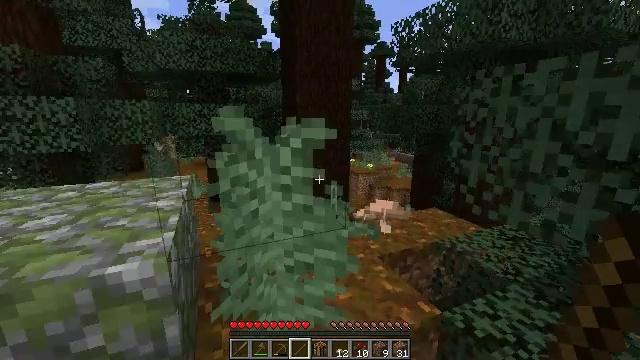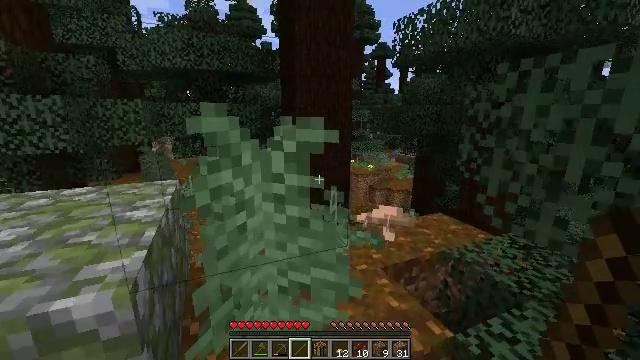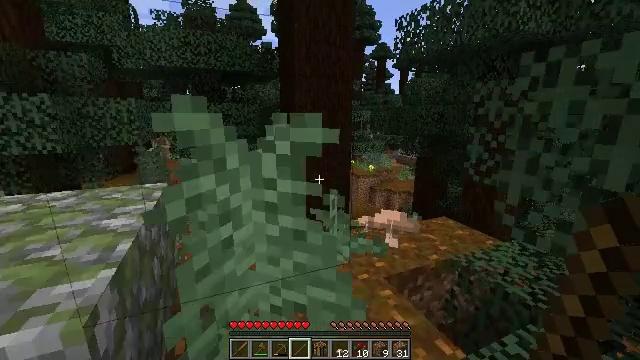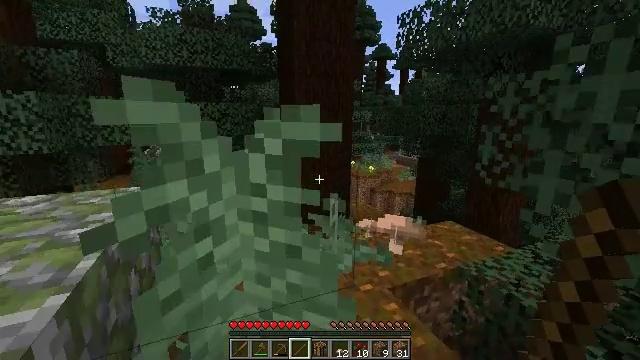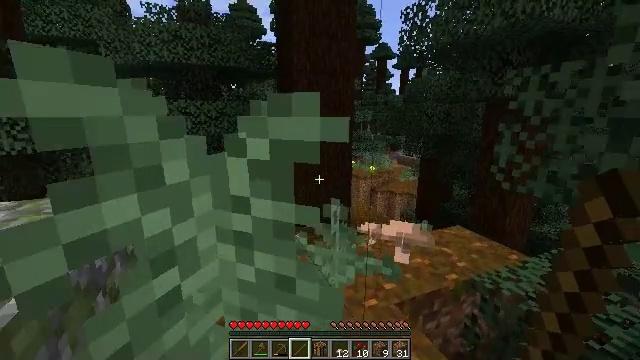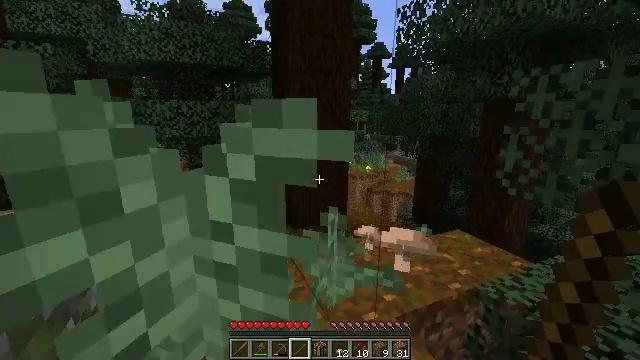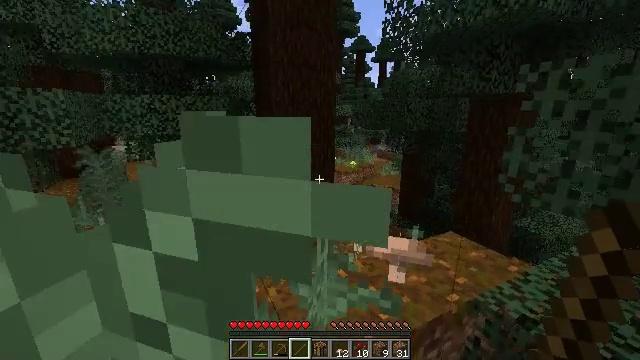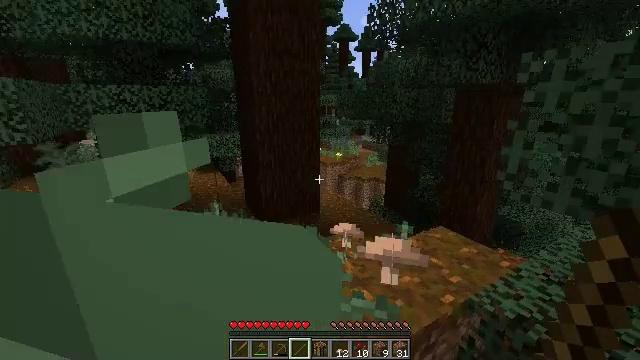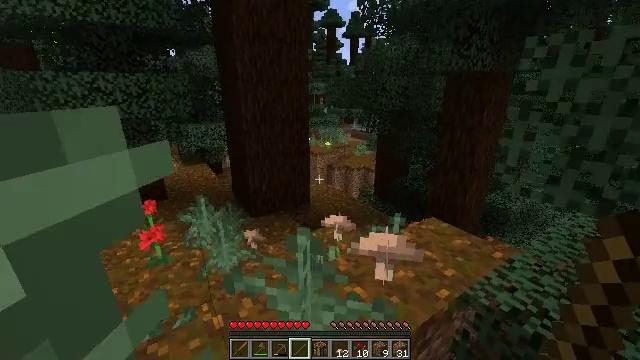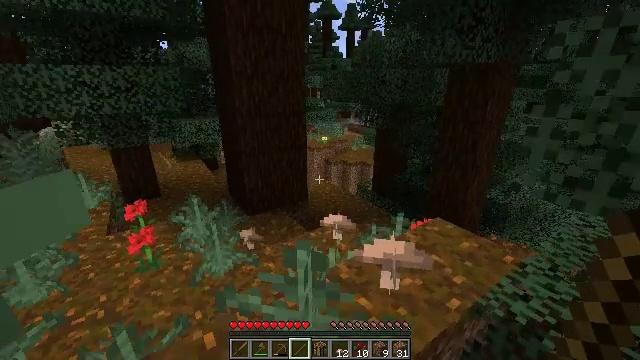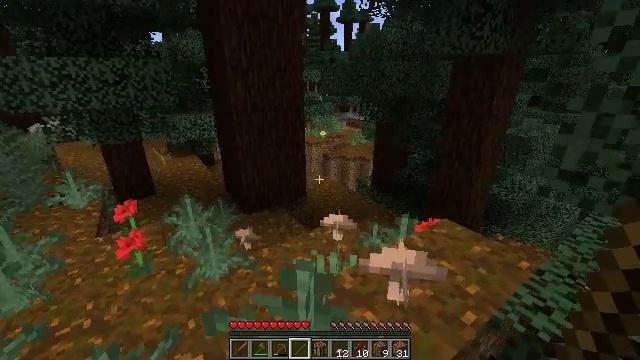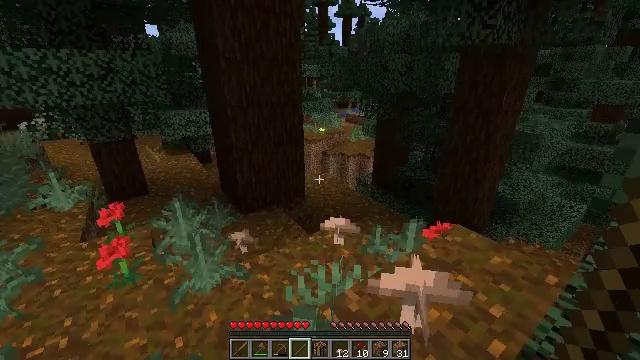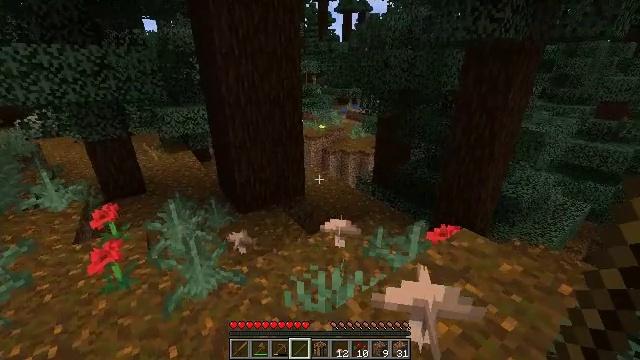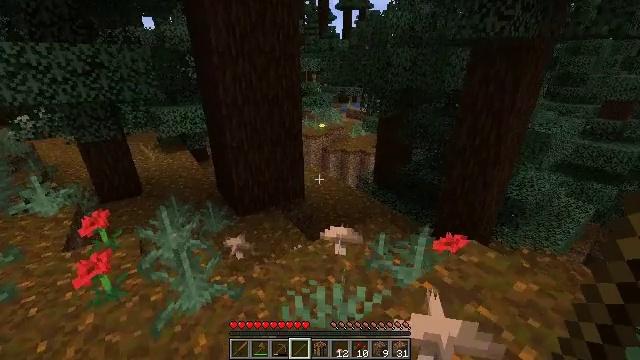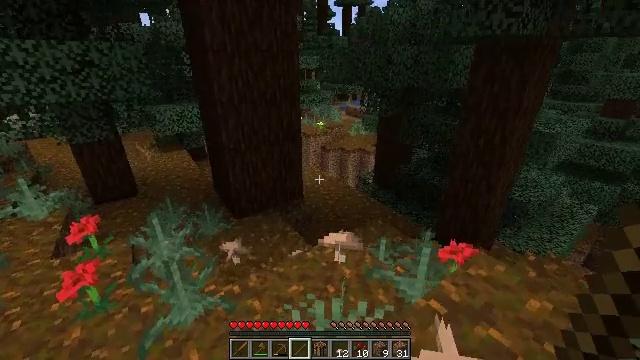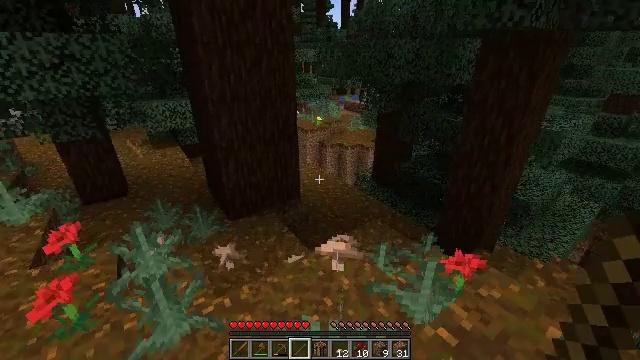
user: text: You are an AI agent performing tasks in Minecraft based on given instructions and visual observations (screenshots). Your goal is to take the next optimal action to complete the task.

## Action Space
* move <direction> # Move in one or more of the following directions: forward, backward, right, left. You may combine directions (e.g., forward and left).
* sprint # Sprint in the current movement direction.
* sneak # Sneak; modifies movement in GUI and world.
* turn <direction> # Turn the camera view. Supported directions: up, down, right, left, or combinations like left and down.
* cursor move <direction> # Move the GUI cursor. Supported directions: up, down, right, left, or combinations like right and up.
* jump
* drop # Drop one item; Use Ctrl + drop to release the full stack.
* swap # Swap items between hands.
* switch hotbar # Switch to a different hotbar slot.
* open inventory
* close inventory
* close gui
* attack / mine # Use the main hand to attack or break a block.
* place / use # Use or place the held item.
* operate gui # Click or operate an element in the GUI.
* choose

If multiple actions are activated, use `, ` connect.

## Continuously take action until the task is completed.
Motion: motion action
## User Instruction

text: Find and harvest the red mushroom from its spot.
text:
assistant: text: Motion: move forward
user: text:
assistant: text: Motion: move forward
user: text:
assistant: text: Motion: move forward
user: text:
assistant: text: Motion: move forward
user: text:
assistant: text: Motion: move forward
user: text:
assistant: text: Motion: move forward, turn right and down
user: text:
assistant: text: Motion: move forward, turn right and down
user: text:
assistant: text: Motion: move forward, turn right and down
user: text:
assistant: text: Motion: move forward, turn down
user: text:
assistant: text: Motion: move forward, turn down
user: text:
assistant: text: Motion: move forward, turn down
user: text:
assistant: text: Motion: move forward
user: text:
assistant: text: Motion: move forward
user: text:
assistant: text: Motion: move forward
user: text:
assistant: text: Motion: move forward, turn down
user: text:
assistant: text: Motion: move forward, turn down
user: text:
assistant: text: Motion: move forward
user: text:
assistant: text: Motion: move forward
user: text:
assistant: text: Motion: move forward
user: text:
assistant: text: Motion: move forward
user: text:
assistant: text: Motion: move forward and move right
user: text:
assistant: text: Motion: move forward and move right
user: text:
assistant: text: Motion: move forward and move right
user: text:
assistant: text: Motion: move forward and move right
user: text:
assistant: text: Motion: move forward
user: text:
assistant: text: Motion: move forward, turn left and up
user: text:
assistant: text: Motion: move forward, turn left and up
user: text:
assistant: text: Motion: move forward, turn left and up
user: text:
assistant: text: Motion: move forward
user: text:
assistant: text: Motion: move forward